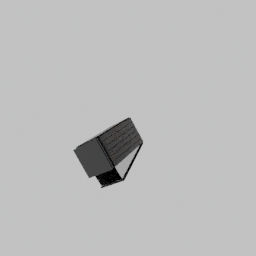
Label: tools